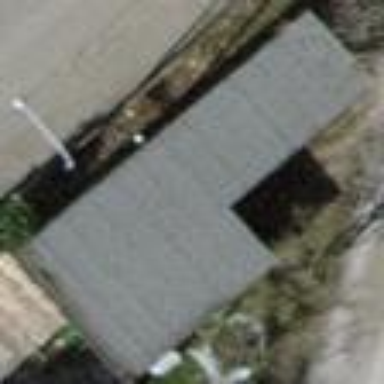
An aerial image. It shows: Shed.